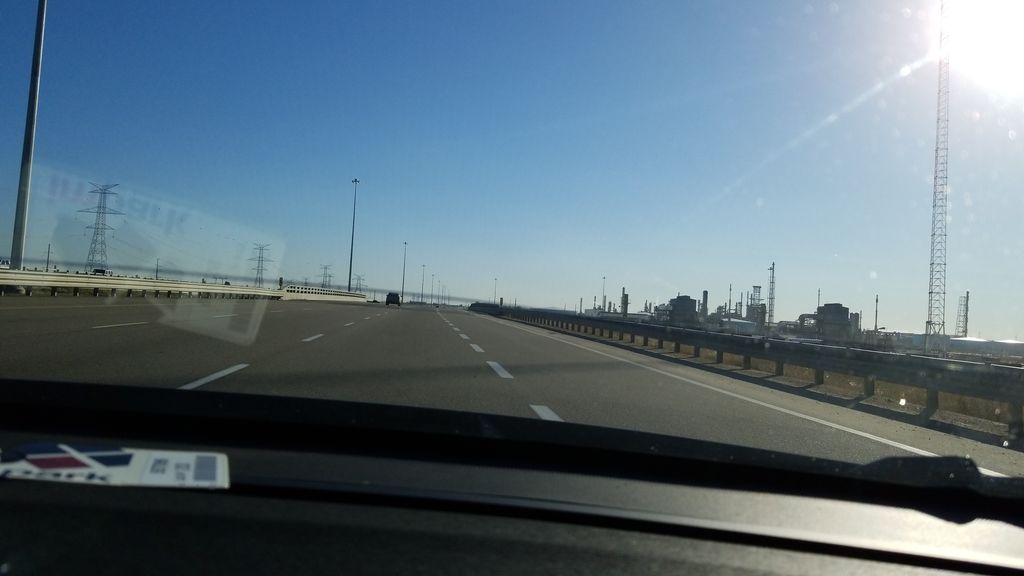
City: edmonton